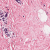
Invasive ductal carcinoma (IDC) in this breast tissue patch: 0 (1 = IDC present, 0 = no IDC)